Question: I quite new to D3 and I am stuck with Text Issue in d3.
Here is the D3 Code for a bar chart, I am simply unable to get text on the bars.
The code for text is at the bottom. I am also attaching the picture for the chart.

'''
<script type = "text/javascript">
var margin = { top: 80, bottom: 80, right: 80, left: 80 },
width = 960 - margin.left - margin.right,
height = 500 - margin.top - margin.bottom;
var svg = d3.select("body").append("svg")
.attr("width", width + margin.left + margin.right)
.attr("height", height + margin.top + margin.bottom)
.append("g")
.attr("transform", "translate(" + margin.left + "," + margin.bottom + ")");
d3.tsv("tickets.tsv", function (error, data) {
dataset = data.map(function (d) { return [d["ticket"], +d["num"]]; })
var xScale = d3.scale.ordinal()
.domain(data.map(function (d) { return [d.ticket]; }))
.rangeRoundBands([0, width], 0.1);
var yScale = d3.scale.linear()
.domain([0, d3.max(data, function (d) { return Math.max([d.num]); })])
.range([height, 0]);
var rect = svg.selectAll("rect")
.data(data)
.enter()
.append("rect")
.attr("x", function (d) { return xScale(d.ticket); })
.attr("y", function (d) { return yScale(d.num); })
.attr("height", function (d) { return height - yScale(d.num); })
.attr("width", xScale.rangeBand())
.attr("fill", "orange");
var xAxis = d3.svg.axis()
.scale(xScale)
.orient("bottom");
var yAxis = d3.svg.axis()
.scale(yScale)
.orient("left");
svg.append("g")
.attr("class", "axis")
.attr("transform", "translate(0" + "," + (height) + ")")
.call(xAxis);
svg.append("g")
.attr("class", "axis")
.call(yAxis);
var text = svg.selectAll("text")
.data(data)
.enter()
.append("text");
var labels = text
.attr("x", function (d) { return d.ticket; })
.attr("y", 400)
.text(function (d) { return d.num; });
;
});
</script>
</body>
</html>
'''
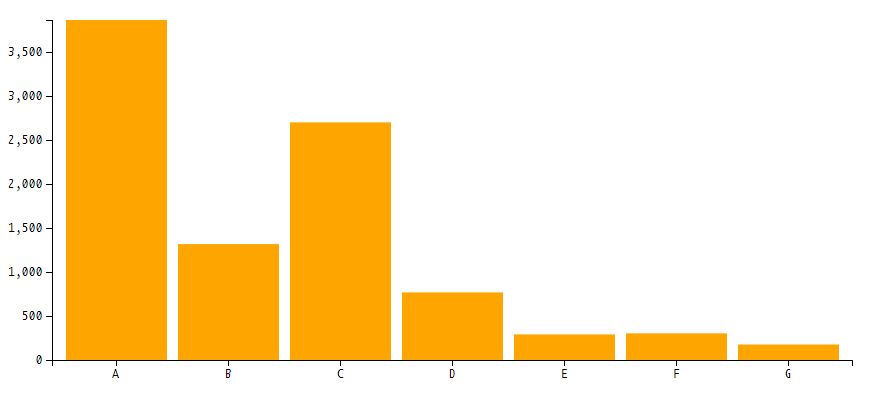
Answer: It is because you are selecting based on text and there are already the tick text elements present...so, nothing to do off the '.enter()' selection. So, select the text based on a class that you specify. Here is a <URL> with the simple solution.
'''
var text = svg.selectAll(".text")
.data(data)
.enter()
.append("text")
.attr("class","text");
'''
NOTE: I am using a javascript variable for the data but it is simple to adapt for you TSV data.